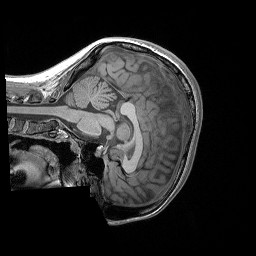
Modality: T1w
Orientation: sagittal
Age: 19
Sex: female
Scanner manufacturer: siemens
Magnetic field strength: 3 T
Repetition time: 1.9 s
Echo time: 0.00302 s